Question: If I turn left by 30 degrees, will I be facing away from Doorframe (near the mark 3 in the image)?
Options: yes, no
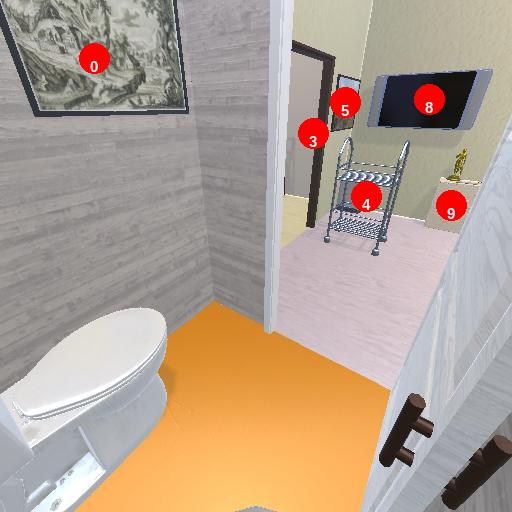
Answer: yes